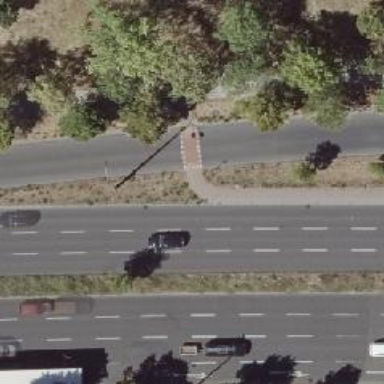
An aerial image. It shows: Primary link highway with asphalt surface.